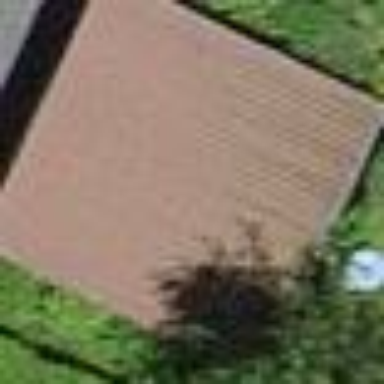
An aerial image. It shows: View of roof of building.